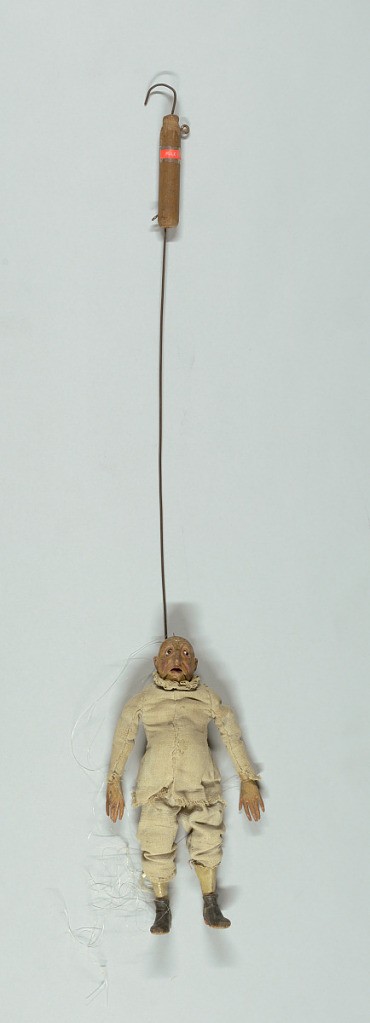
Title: Pulcinella
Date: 18th century
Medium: Carved and painted wood, glass and woven cloth
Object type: Puppet
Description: Set of Commedia dell'arte marionettes, each with facial masks and costume of stock character.
Pulcinella shown with hooked nose, sad expression, touches of red on face, pot-bellied, slight hunchback. Costume of a naturally colored monk's cloth and breeches.